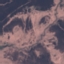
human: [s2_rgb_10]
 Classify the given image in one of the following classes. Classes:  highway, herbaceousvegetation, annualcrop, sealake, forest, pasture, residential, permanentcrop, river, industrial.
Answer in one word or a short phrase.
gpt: HerbaceousVegetation